Aerial crown-view tile of a tropical tree (Barro Colorado Island, Panama), acquired 20250715:
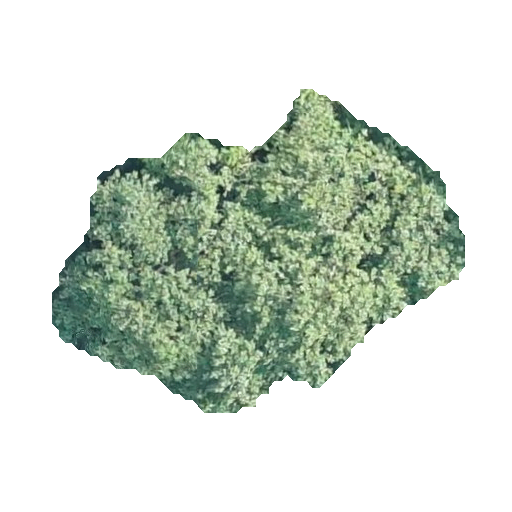
Species: Hieronyma alchorneoides
GBIF accepted scientific name: Hieronyma alchorneoides
Crown area: 124.6 m²